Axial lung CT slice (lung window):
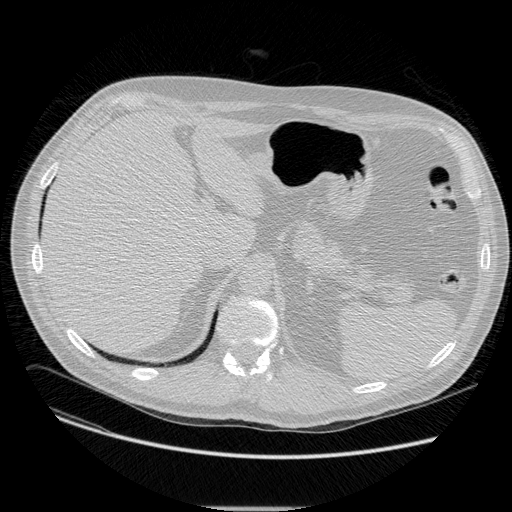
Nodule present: no